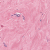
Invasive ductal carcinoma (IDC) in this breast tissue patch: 0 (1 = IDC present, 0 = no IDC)